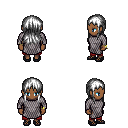
a pixel art fantasy rpg character, female body template, human, dark skin, chain mail, red pants, white unkempt hairstyle, bracelets, ghillies, four views (front, back, left, right), 2x2 character sprite sheet, small pixel art, hard edges, no anti-aliasing